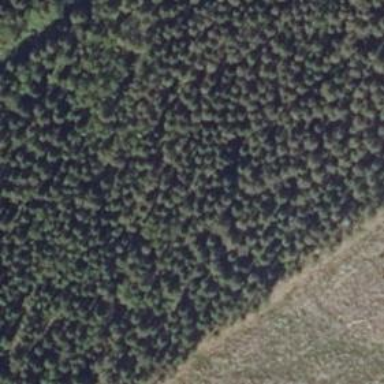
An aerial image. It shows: Beautiful woodland area.